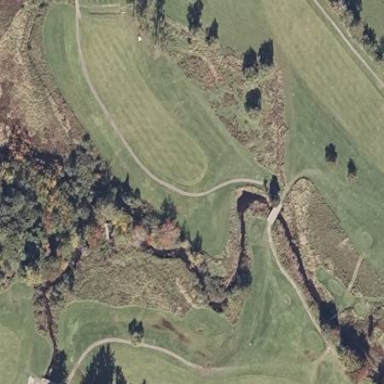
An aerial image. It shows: Grassy area designated as golf fairway.